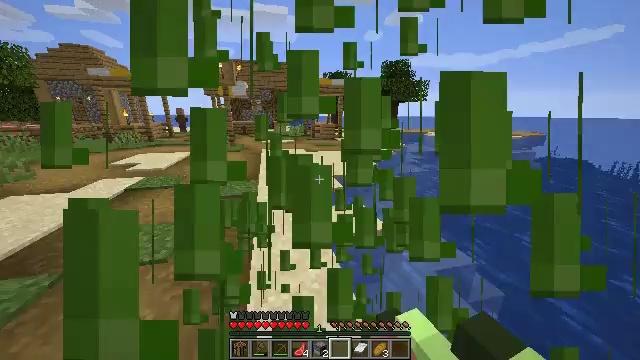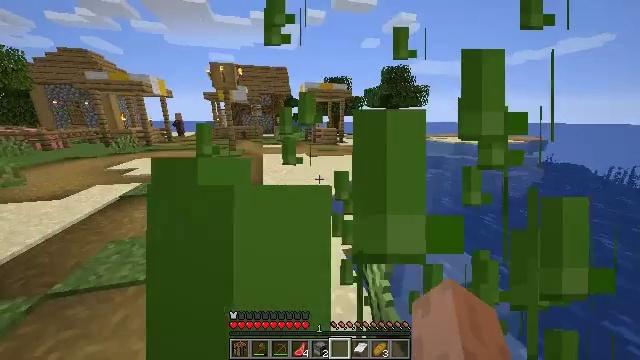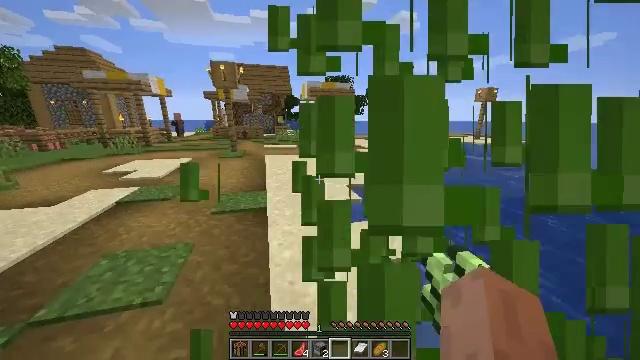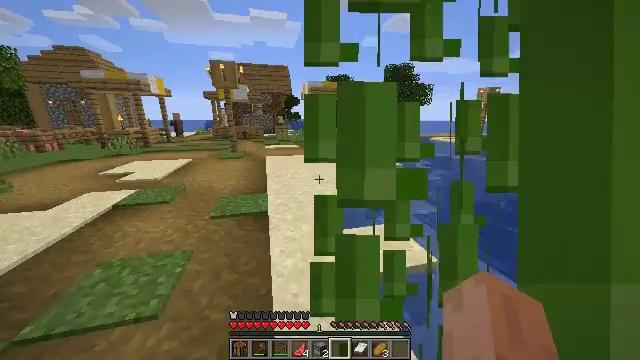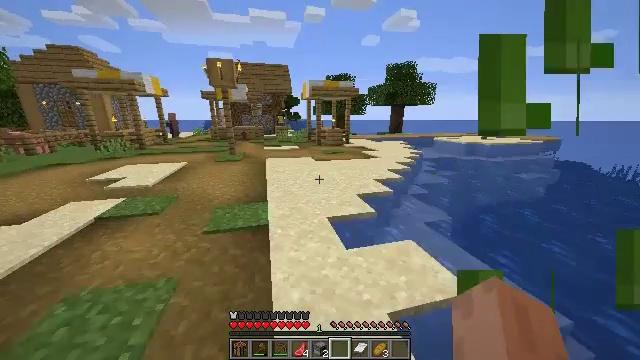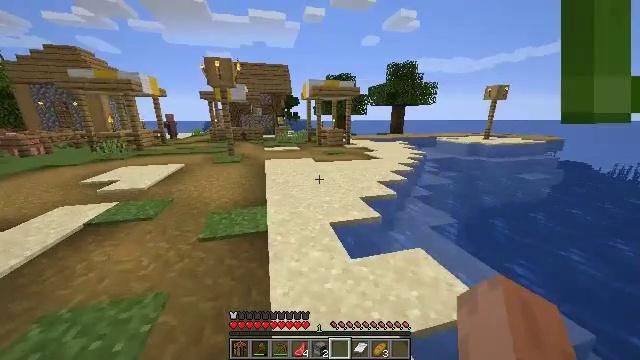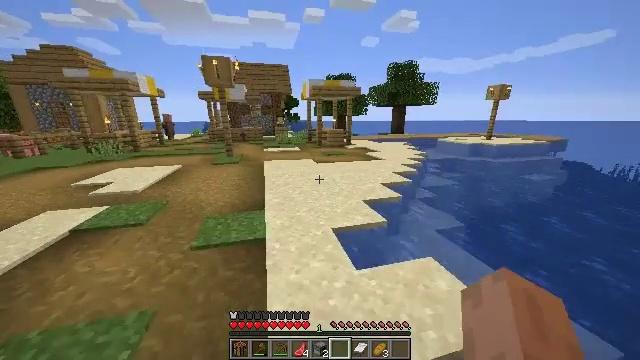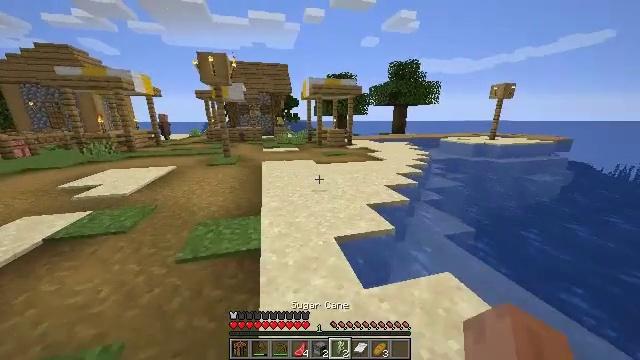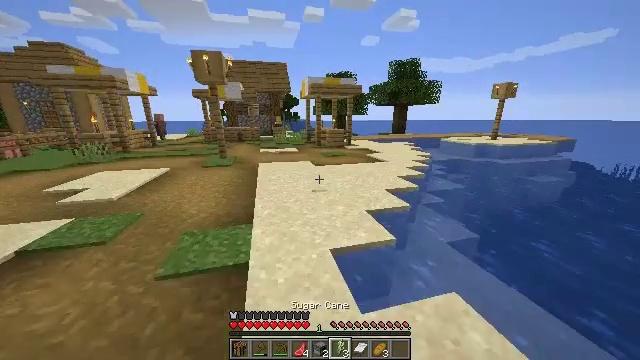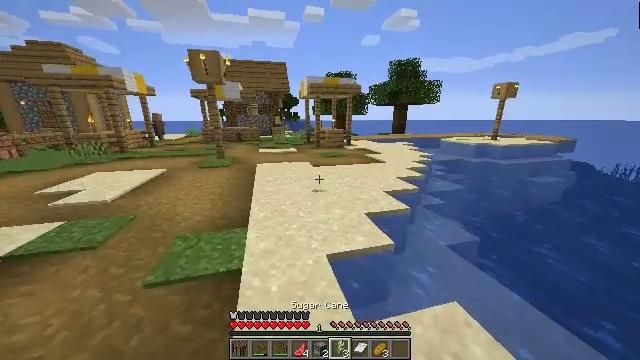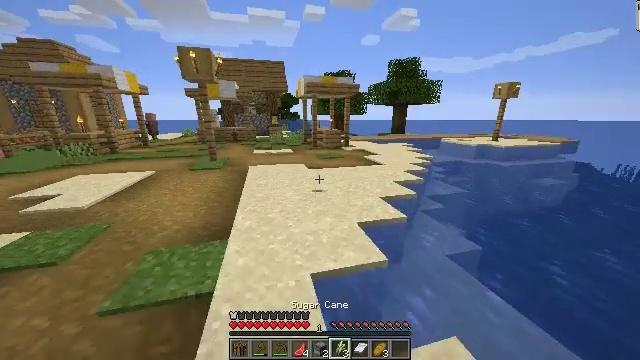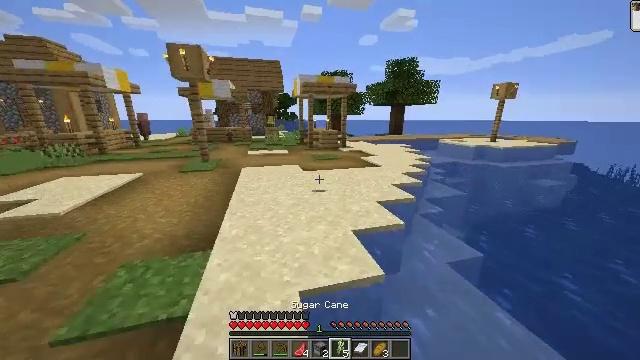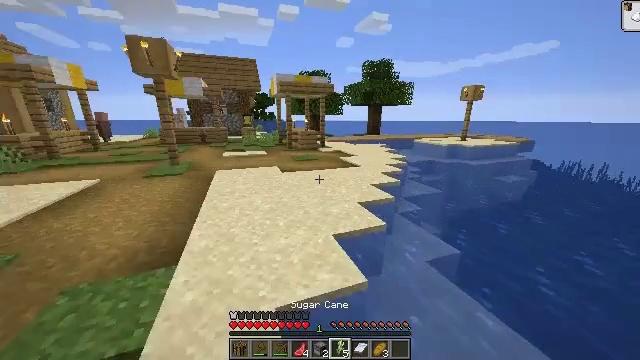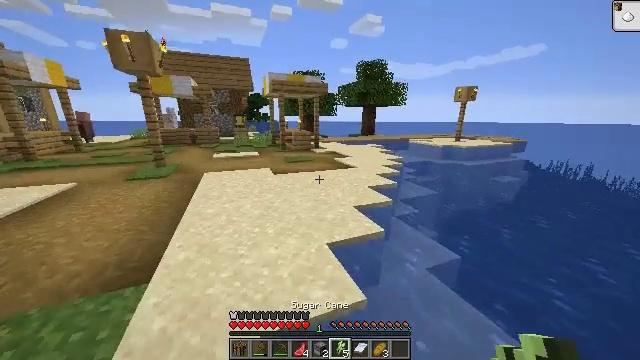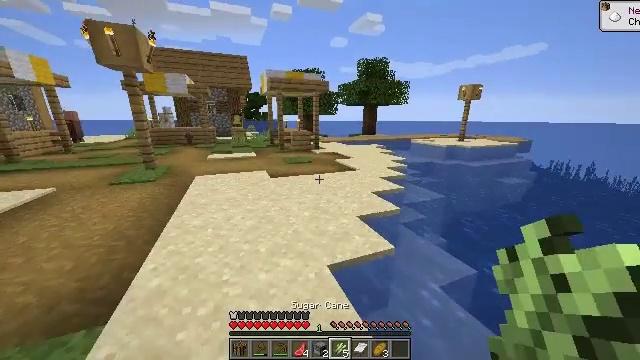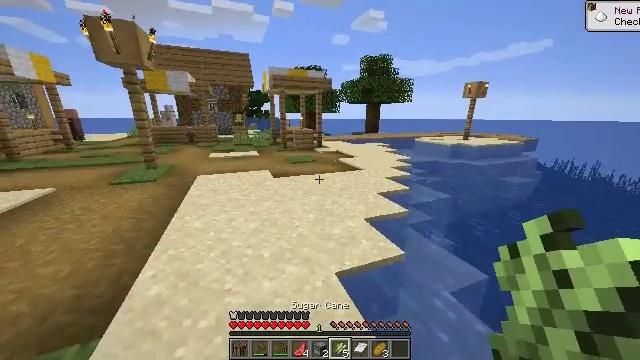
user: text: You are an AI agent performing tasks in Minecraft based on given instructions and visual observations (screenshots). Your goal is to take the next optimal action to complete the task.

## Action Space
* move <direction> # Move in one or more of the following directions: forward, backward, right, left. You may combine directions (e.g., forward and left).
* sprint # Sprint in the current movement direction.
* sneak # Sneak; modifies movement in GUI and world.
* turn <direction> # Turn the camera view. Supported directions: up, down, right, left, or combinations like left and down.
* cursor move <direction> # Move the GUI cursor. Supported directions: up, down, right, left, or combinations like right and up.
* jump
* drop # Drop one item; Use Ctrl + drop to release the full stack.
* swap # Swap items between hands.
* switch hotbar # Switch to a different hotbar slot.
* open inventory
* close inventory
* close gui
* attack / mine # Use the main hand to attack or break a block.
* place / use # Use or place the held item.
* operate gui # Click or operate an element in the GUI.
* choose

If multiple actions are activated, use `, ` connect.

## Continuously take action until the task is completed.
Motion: motion action
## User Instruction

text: Attack the chest to pick it up.
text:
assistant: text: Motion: move forward and move left, turn up, attack / mine
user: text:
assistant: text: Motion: move forward
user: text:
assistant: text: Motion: move forward
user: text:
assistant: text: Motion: move forward
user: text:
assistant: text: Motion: move forward
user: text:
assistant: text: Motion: move forward
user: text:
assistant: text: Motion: move forward
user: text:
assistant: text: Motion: move forward and move right
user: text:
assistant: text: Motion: move forward and move right
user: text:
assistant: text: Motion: move forward
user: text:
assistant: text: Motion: move forward
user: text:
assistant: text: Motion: move forward, turn right
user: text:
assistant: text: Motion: move forward, turn right
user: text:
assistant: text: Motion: move forward
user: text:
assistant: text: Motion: move left
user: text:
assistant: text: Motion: move left
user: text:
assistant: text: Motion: move left
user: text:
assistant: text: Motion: move left
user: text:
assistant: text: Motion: move left
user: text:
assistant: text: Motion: move left, turn right and down
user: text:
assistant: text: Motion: move right, turn right and down
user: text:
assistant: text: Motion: move right, turn right and down
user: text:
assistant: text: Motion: move right, turn right
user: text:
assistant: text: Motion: move right
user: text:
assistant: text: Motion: move right
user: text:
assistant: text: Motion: move right
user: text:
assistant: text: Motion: move forward and move right
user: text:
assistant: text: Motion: move forward and move right
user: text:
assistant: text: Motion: move forward and move right
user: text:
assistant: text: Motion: move forward